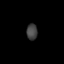
Tissue: skin
Cell type: Epithelial cells
Senescence score: 0.2558
Nuclear area (px): 171
Mean DAPI intensity: 65.883